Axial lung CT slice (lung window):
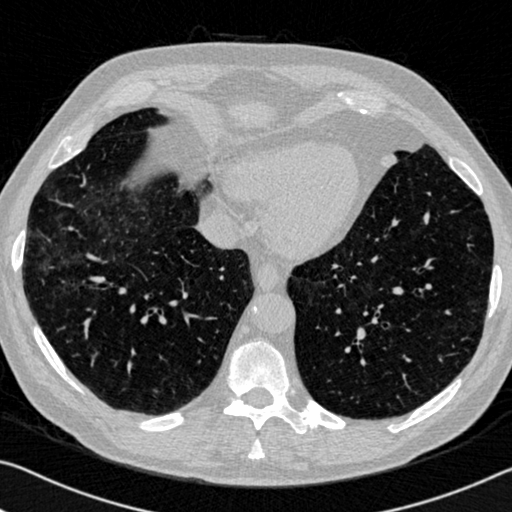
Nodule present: no